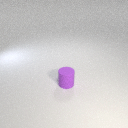
small purple rubber cylinder